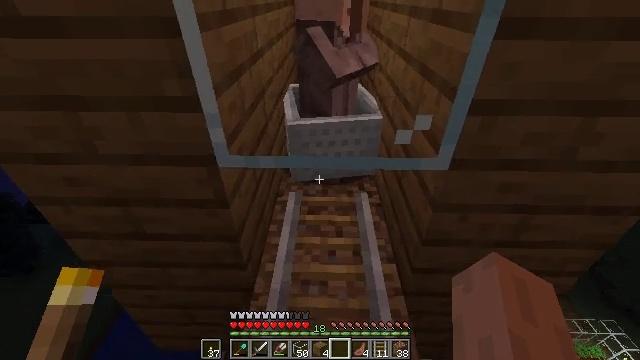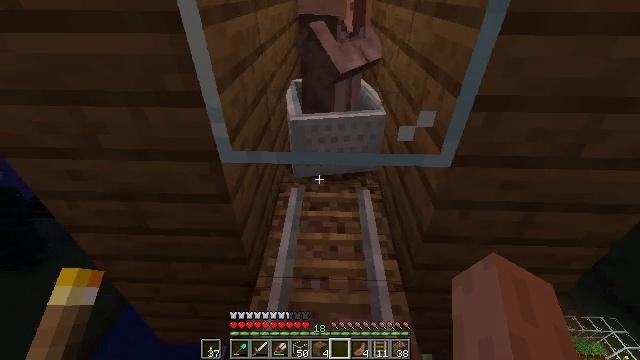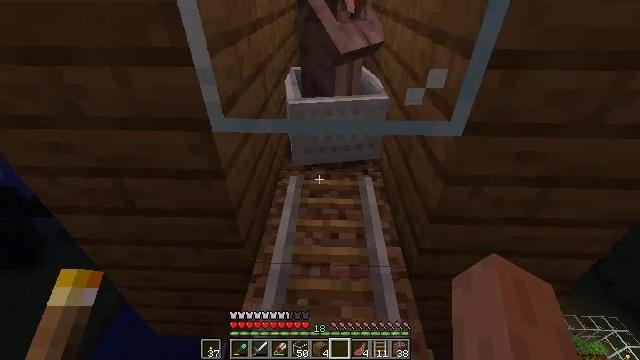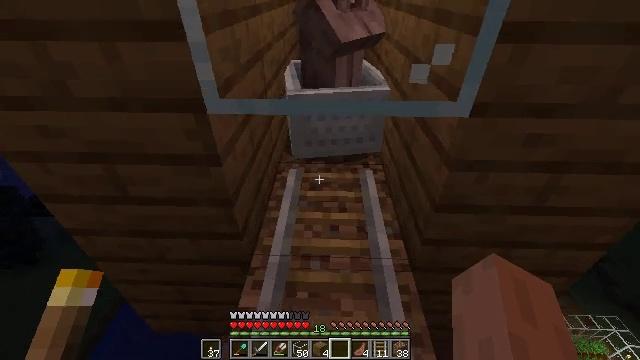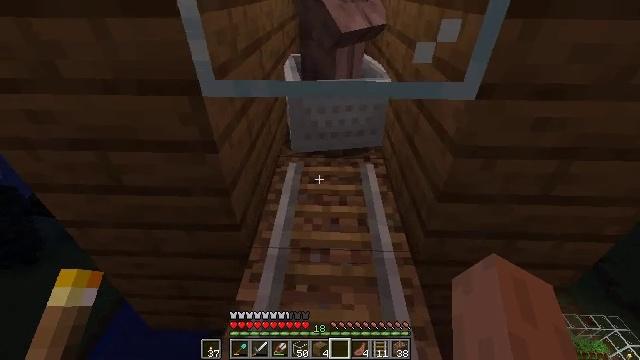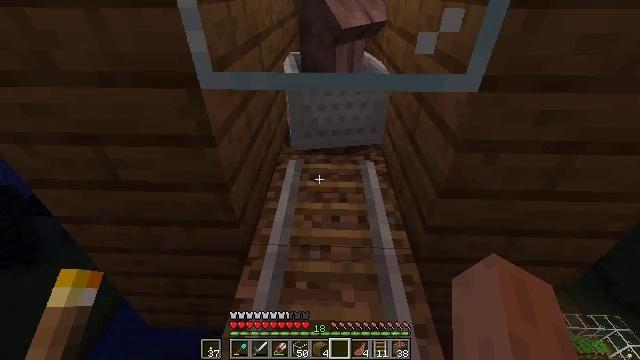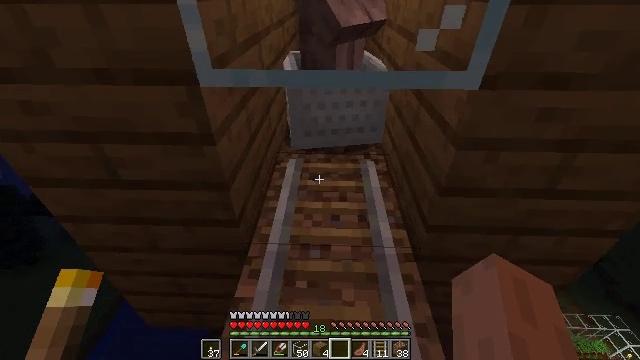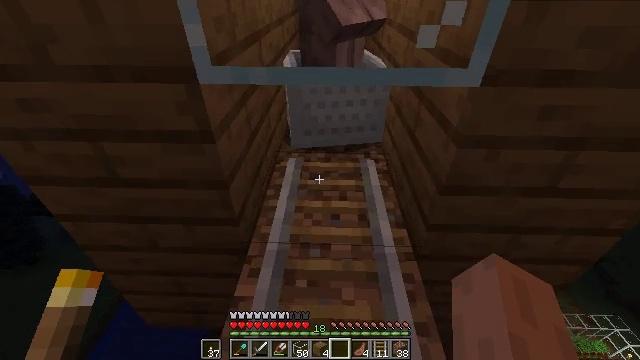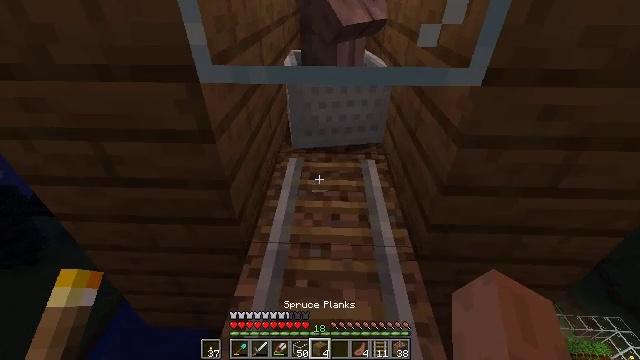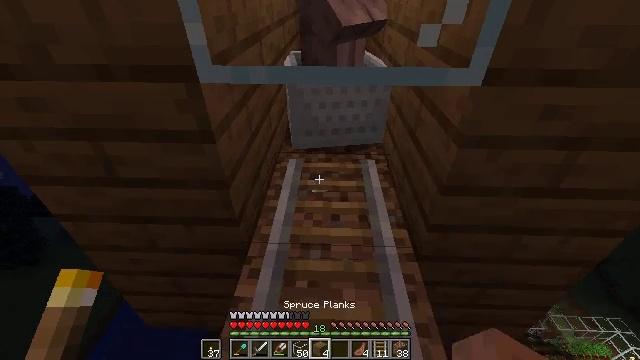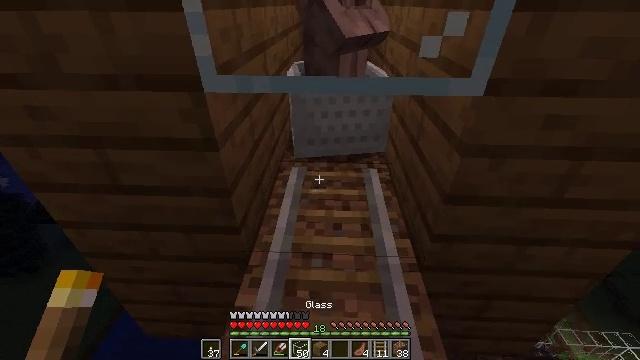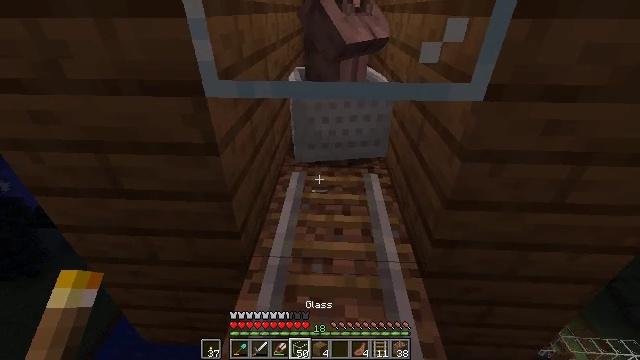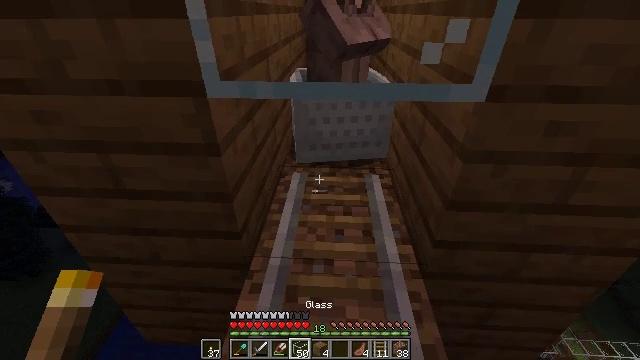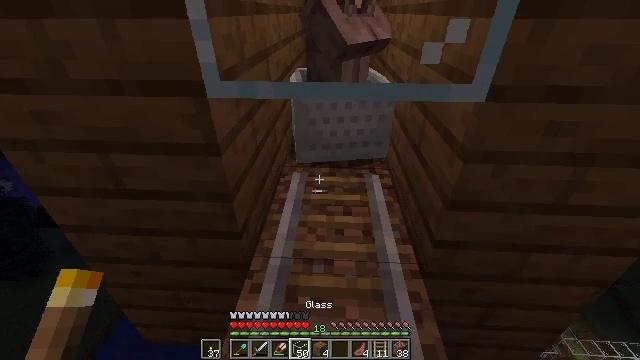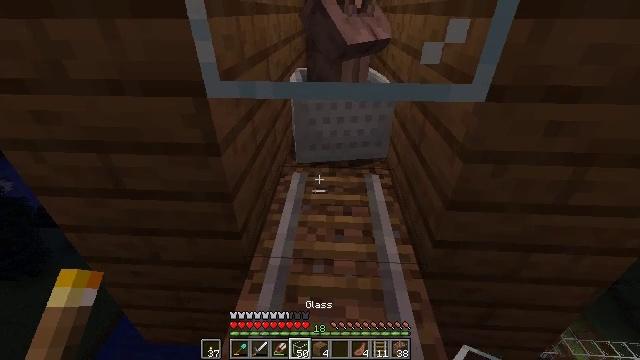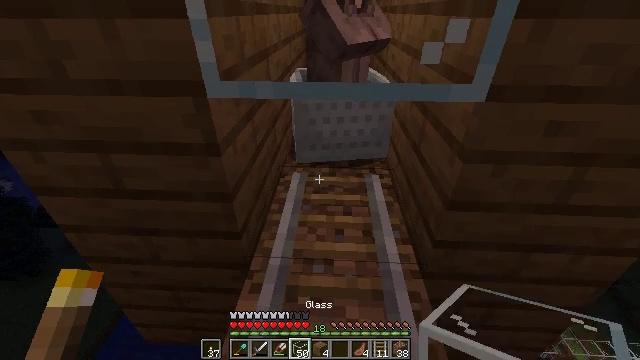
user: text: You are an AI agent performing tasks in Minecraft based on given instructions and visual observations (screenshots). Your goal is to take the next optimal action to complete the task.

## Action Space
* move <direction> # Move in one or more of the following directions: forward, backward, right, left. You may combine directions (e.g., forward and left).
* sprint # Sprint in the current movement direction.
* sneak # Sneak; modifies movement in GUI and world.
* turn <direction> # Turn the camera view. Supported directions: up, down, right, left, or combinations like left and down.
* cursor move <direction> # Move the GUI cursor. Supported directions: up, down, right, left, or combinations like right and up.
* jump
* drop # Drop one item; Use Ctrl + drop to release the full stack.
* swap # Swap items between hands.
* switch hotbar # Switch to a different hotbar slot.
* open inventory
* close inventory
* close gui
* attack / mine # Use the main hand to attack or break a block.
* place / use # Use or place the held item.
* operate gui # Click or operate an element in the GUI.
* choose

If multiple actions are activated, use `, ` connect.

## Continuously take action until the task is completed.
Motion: motion action
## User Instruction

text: Destroy the glass.
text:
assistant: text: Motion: sneak
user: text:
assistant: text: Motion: sneak
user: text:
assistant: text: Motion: sneak
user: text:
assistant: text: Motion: sneak
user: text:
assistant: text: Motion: sneak
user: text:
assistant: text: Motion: sneak
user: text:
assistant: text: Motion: sneak
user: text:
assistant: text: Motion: sneak
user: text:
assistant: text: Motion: sneak
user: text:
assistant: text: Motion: sneak, turn up
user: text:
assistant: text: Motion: sneak, turn up
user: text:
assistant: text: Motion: sneak
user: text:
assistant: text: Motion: sneak
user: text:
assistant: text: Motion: sneak
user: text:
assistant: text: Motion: sneak
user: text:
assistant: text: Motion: sneak
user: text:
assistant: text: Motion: sneak
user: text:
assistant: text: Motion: sneak
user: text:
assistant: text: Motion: sneak
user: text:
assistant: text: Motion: sneak
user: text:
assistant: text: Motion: sneak
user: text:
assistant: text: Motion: sneak
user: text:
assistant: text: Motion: sneak
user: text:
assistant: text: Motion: sneak
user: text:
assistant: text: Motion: sneak
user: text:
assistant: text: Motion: sneak
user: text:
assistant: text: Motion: sneak
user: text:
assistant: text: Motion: sneak
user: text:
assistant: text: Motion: sneak
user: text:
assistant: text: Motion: sneak